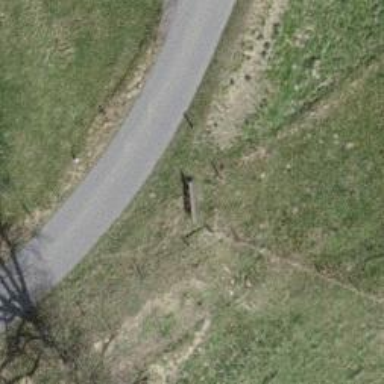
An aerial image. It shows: Bench.